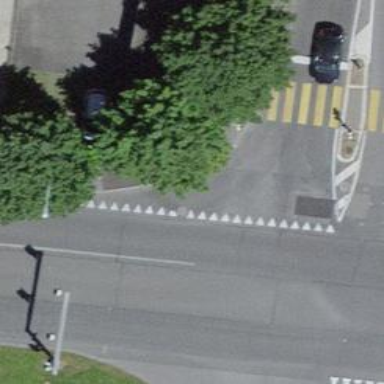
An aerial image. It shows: Secondary road made of asphalt leading to roundabout.